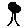
Label: tree